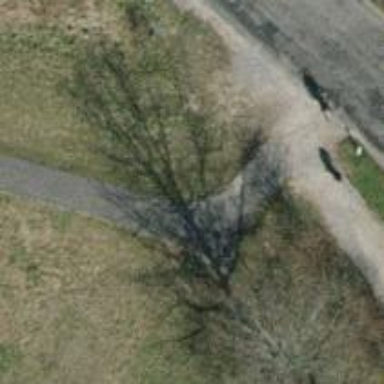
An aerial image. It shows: Asphalt path designated for golf carts.